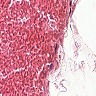
Metastatic tissue present: no